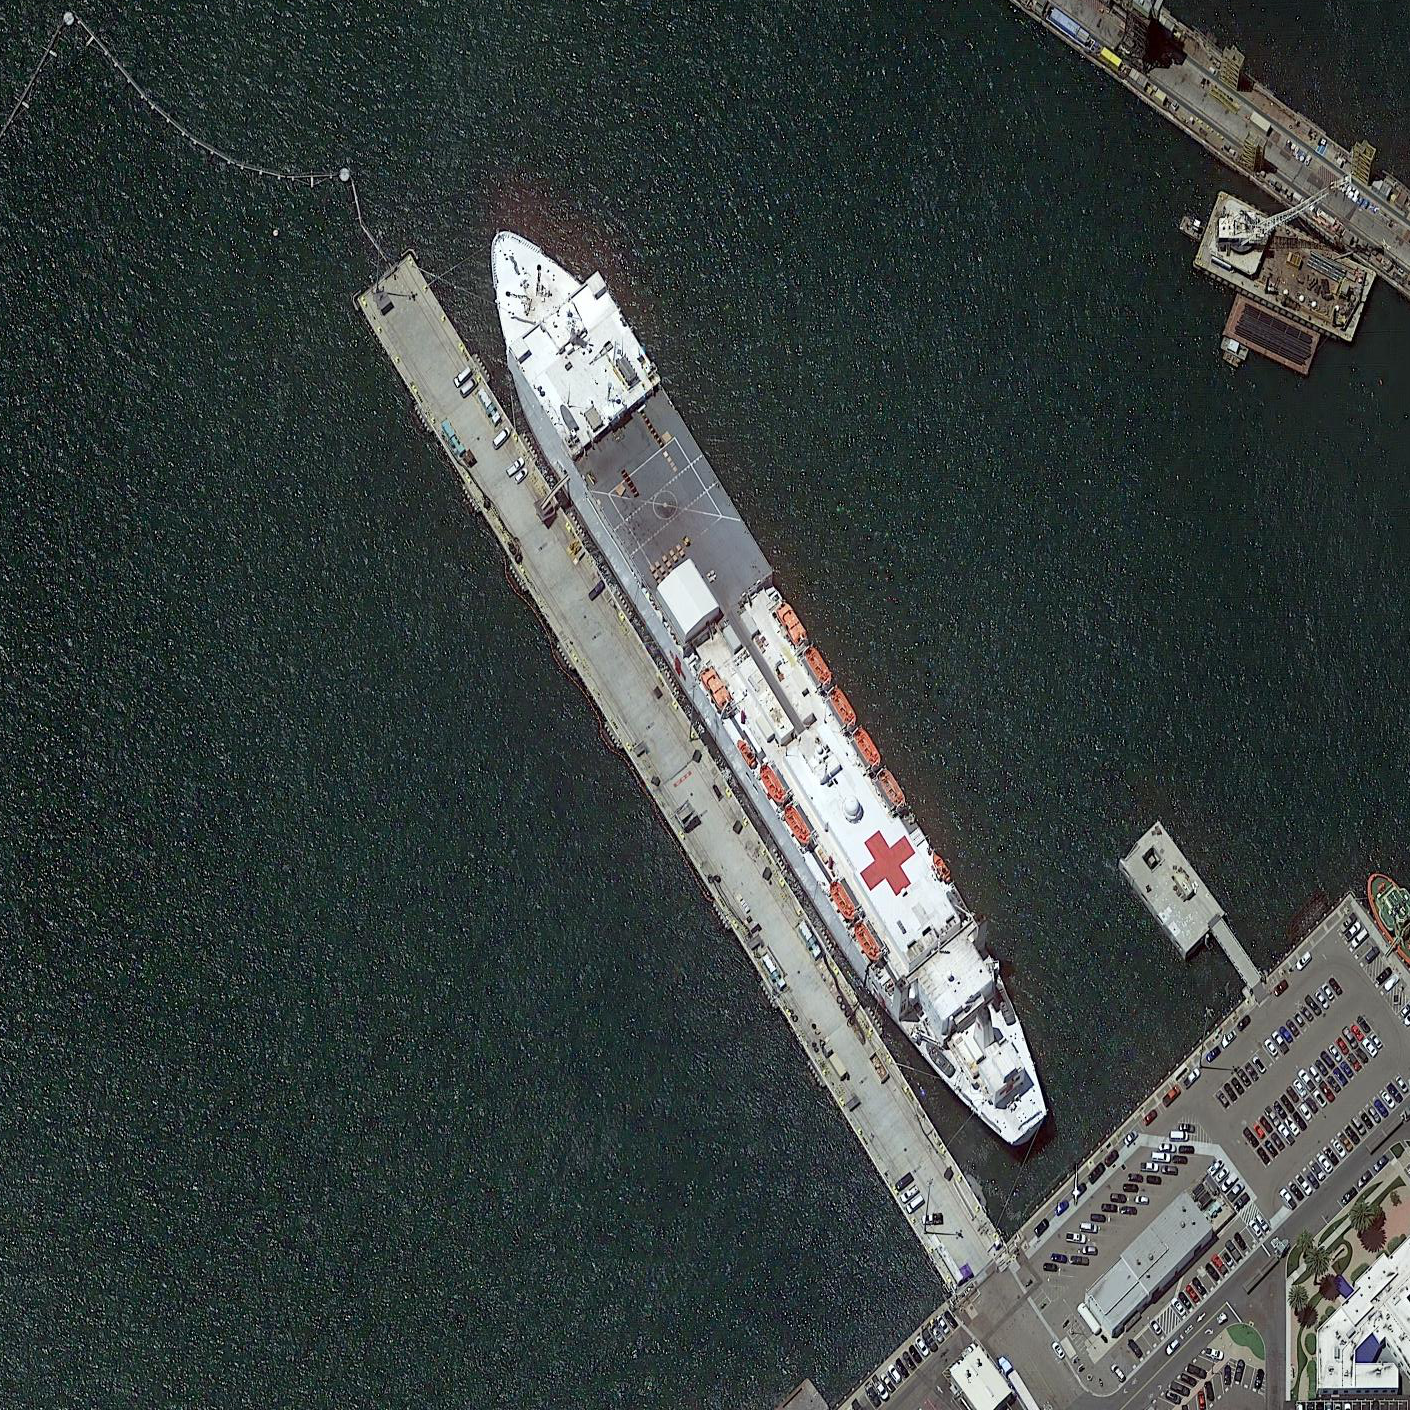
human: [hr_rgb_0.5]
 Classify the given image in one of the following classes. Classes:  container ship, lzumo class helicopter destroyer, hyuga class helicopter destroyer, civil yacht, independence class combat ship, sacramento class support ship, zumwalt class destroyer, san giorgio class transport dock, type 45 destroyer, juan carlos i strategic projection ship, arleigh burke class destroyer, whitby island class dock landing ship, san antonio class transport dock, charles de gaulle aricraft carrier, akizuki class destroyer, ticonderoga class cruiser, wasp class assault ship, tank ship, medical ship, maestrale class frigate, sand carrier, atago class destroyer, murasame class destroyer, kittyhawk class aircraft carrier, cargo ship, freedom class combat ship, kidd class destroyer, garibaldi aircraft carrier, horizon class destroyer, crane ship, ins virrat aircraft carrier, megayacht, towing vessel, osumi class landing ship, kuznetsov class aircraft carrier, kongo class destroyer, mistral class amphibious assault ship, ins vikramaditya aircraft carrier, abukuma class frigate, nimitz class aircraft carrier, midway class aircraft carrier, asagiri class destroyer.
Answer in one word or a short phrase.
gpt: Medical ship